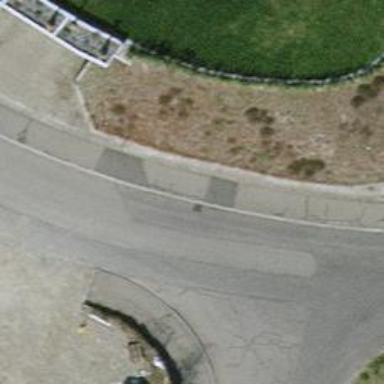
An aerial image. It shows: Residential road with sidewalk on the left side.